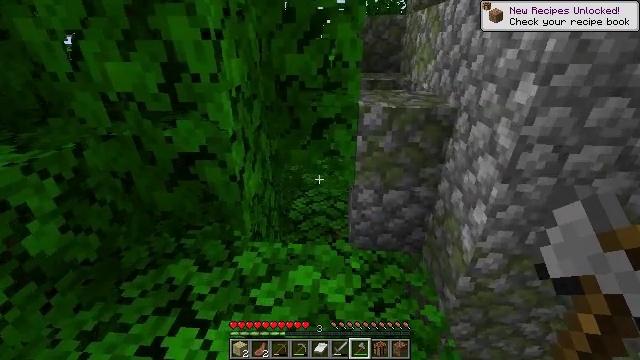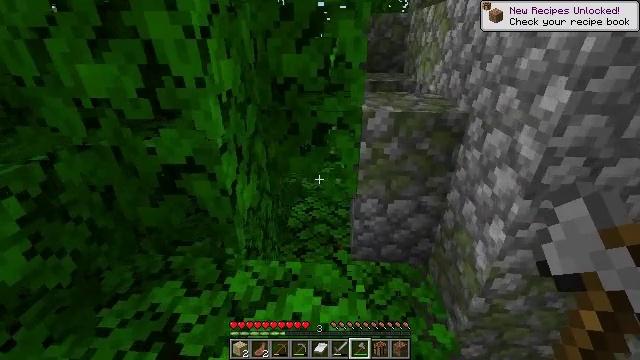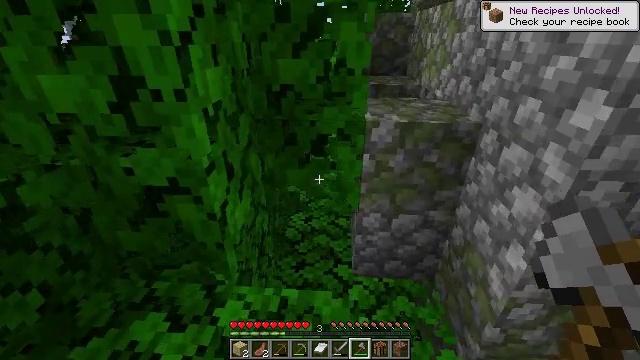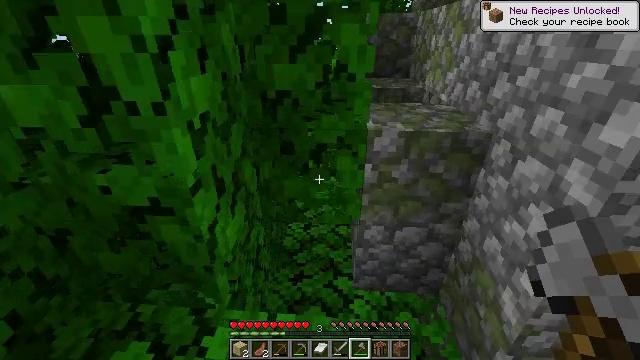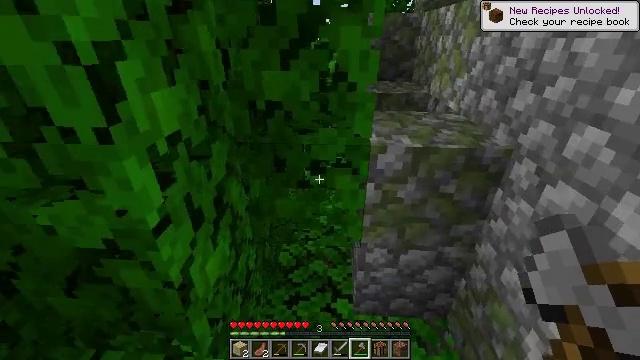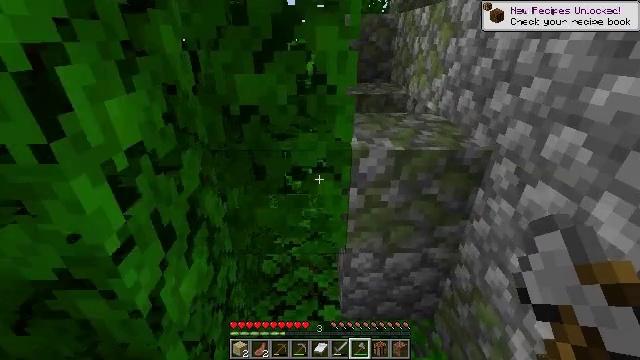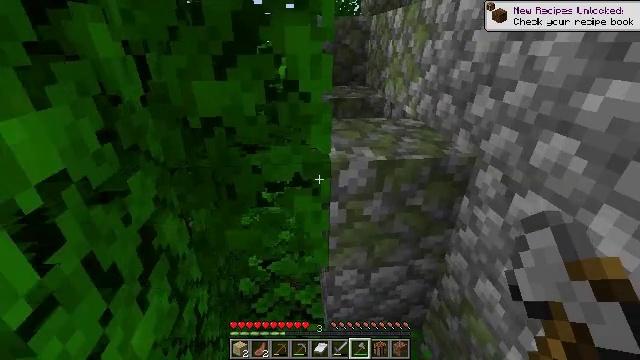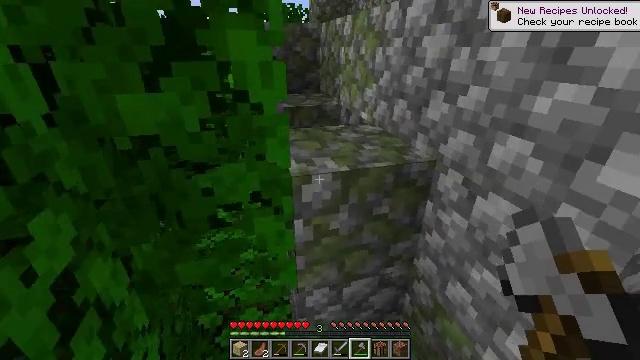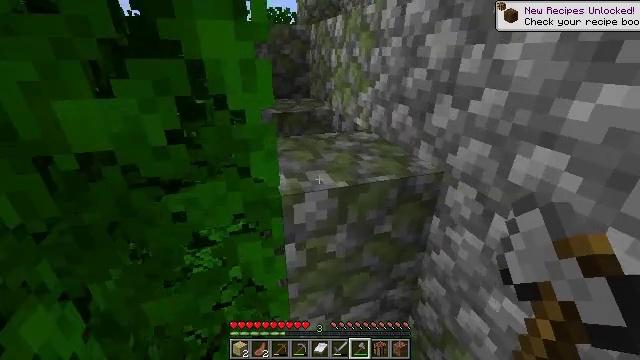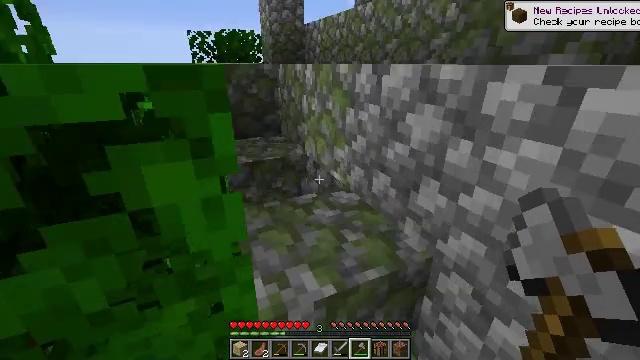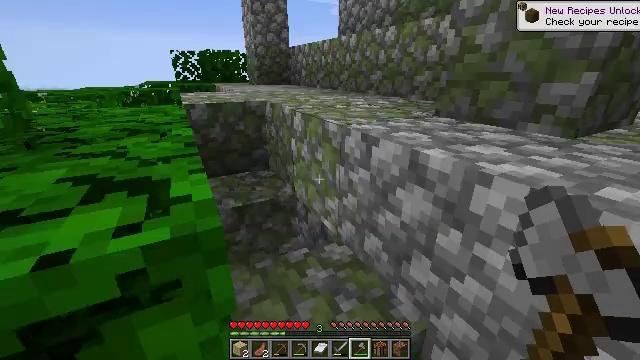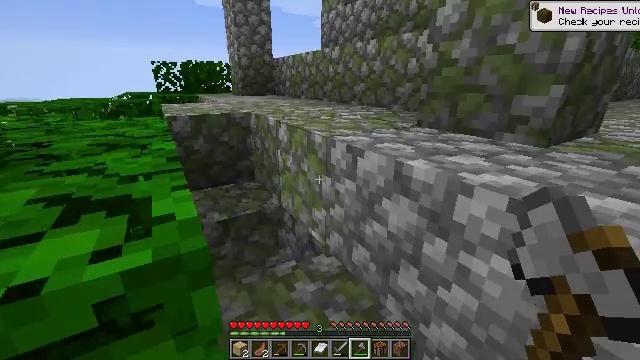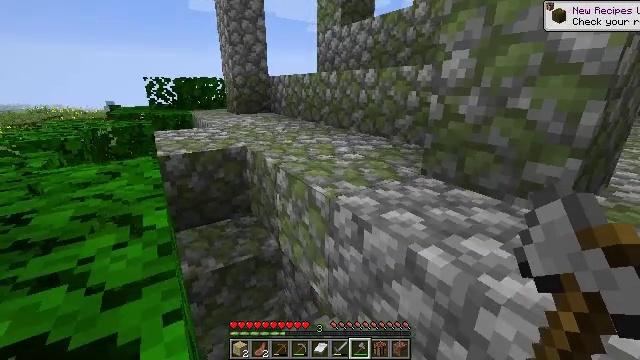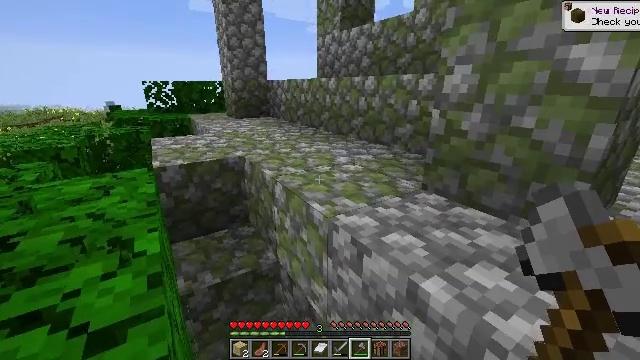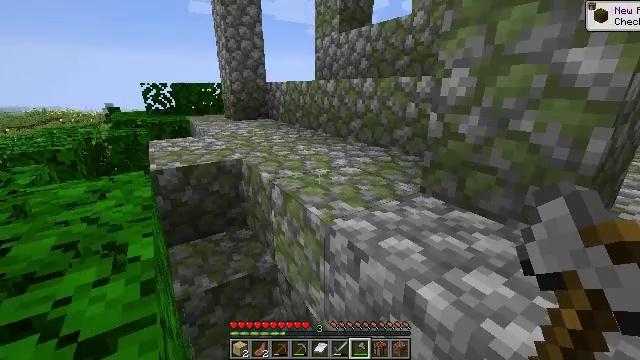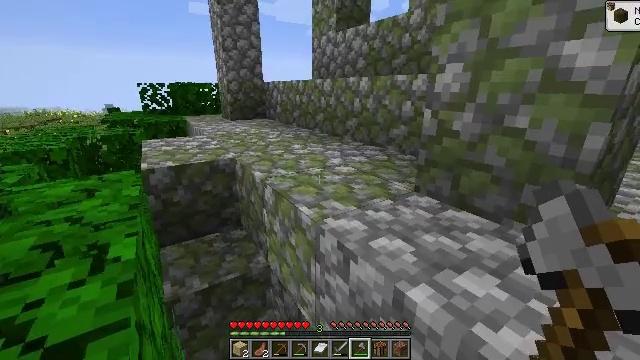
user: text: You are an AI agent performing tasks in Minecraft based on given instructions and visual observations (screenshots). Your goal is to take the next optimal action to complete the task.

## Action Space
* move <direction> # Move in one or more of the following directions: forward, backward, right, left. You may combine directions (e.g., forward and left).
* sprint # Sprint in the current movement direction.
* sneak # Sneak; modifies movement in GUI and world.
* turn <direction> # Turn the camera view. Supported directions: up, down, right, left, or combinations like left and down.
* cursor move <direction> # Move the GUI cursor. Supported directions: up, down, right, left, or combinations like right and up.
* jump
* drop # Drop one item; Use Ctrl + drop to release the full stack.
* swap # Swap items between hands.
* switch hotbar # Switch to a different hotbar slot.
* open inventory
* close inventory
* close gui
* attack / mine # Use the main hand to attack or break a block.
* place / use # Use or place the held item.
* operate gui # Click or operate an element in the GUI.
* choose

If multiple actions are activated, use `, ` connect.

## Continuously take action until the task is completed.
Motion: motion action
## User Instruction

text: Break the bamboo stalk.
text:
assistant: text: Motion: move forward
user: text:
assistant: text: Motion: move forward
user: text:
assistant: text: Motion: move forward
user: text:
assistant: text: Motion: move forward
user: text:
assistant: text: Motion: move forward, turn right
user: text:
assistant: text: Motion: move forward, turn right
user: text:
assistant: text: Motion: move forward, turn right and up
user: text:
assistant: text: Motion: move forward, turn right
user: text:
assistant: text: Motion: move forward, turn right and up, jump
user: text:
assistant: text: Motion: move forward, turn right and up, jump
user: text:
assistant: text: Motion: move forward, turn right and up, jump
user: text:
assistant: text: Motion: move forward, turn right, jump
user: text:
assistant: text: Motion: move forward, jump
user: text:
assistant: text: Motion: move forward, jump
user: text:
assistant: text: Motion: move forward, jump
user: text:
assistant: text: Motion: move forward, jump
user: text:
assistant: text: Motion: move forward, turn left, jump
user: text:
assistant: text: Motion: move forward, turn left and up, jump
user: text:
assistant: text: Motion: move forward, jump
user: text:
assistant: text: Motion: move forward, jump
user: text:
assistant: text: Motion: move forward, jump
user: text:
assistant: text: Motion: move forward, jump
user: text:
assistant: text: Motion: move forward, turn left, jump
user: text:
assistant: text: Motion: move forward, turn left, jump
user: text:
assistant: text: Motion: move forward, turn left, jump
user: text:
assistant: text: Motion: move forward, turn left, jump
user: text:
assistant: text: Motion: move forward, jump
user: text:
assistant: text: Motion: move forward, jump
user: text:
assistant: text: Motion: move forward, turn right, jump
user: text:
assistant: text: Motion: move forward, turn right, jump